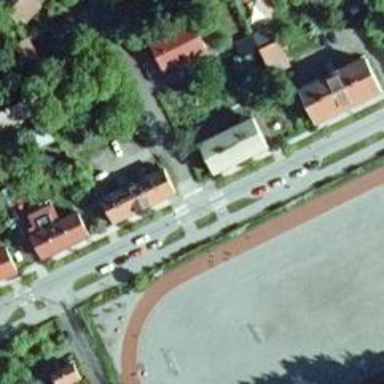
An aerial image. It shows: Marked crossing on the road.